Aerial crown-view tile of a tropical tree (Barro Colorado Island, Panama), acquired 20250317:
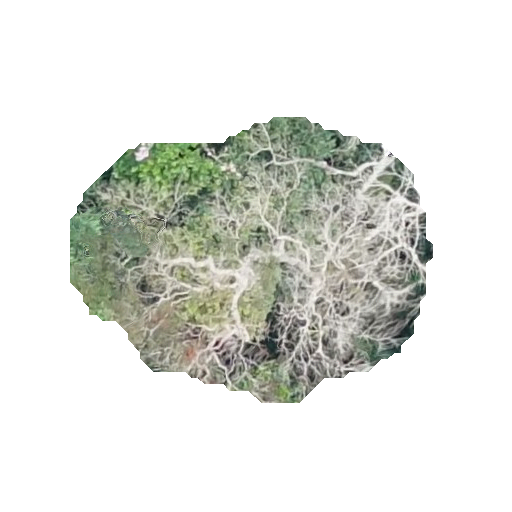
Species: Astronium graveolens
GBIF accepted scientific name: Astronium graveolens
Crown area: 113.858 m²